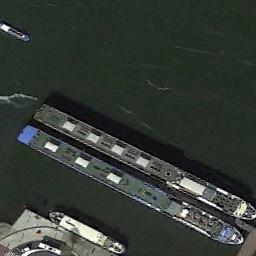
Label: ship